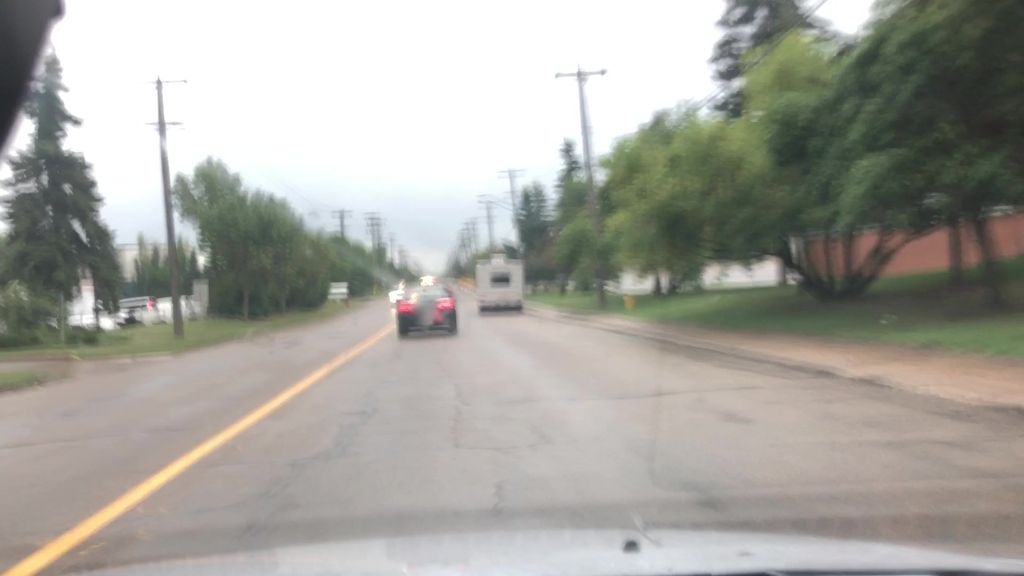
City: edmonton